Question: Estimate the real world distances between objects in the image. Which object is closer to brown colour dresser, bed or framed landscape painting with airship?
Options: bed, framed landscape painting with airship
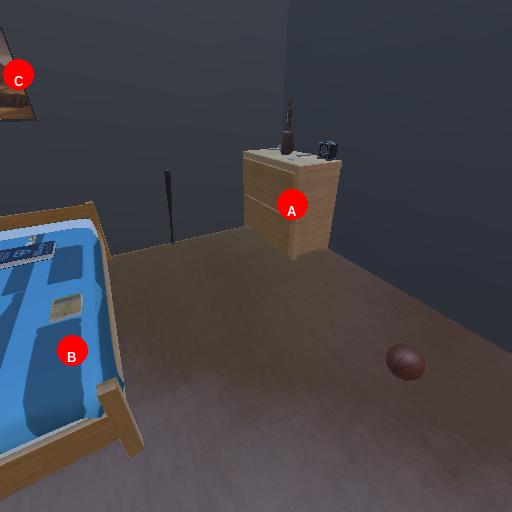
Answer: bed